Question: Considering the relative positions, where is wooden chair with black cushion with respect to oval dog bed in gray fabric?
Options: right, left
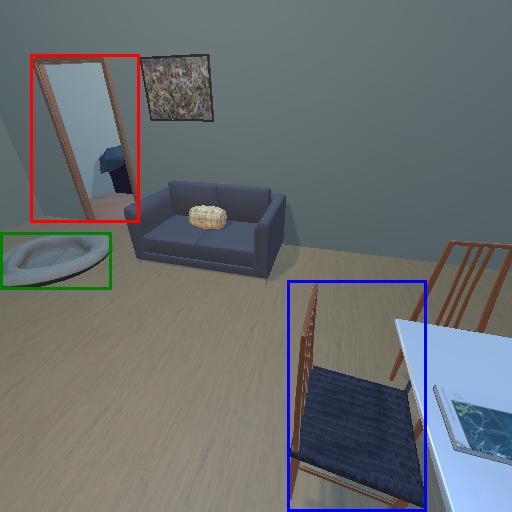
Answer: right